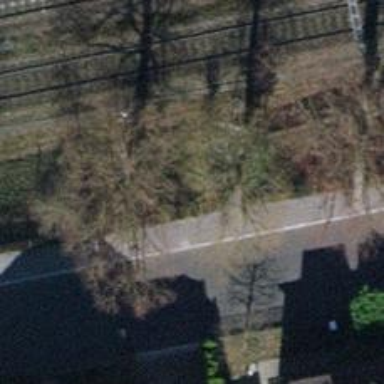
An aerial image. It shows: Tree-lined avenue.